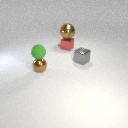
large brown metal sphere behind small green rubber sphere